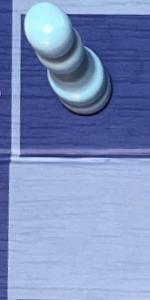
Label: Empty